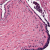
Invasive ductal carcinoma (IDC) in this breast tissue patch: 0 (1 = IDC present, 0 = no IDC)